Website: walmart
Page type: order-returns
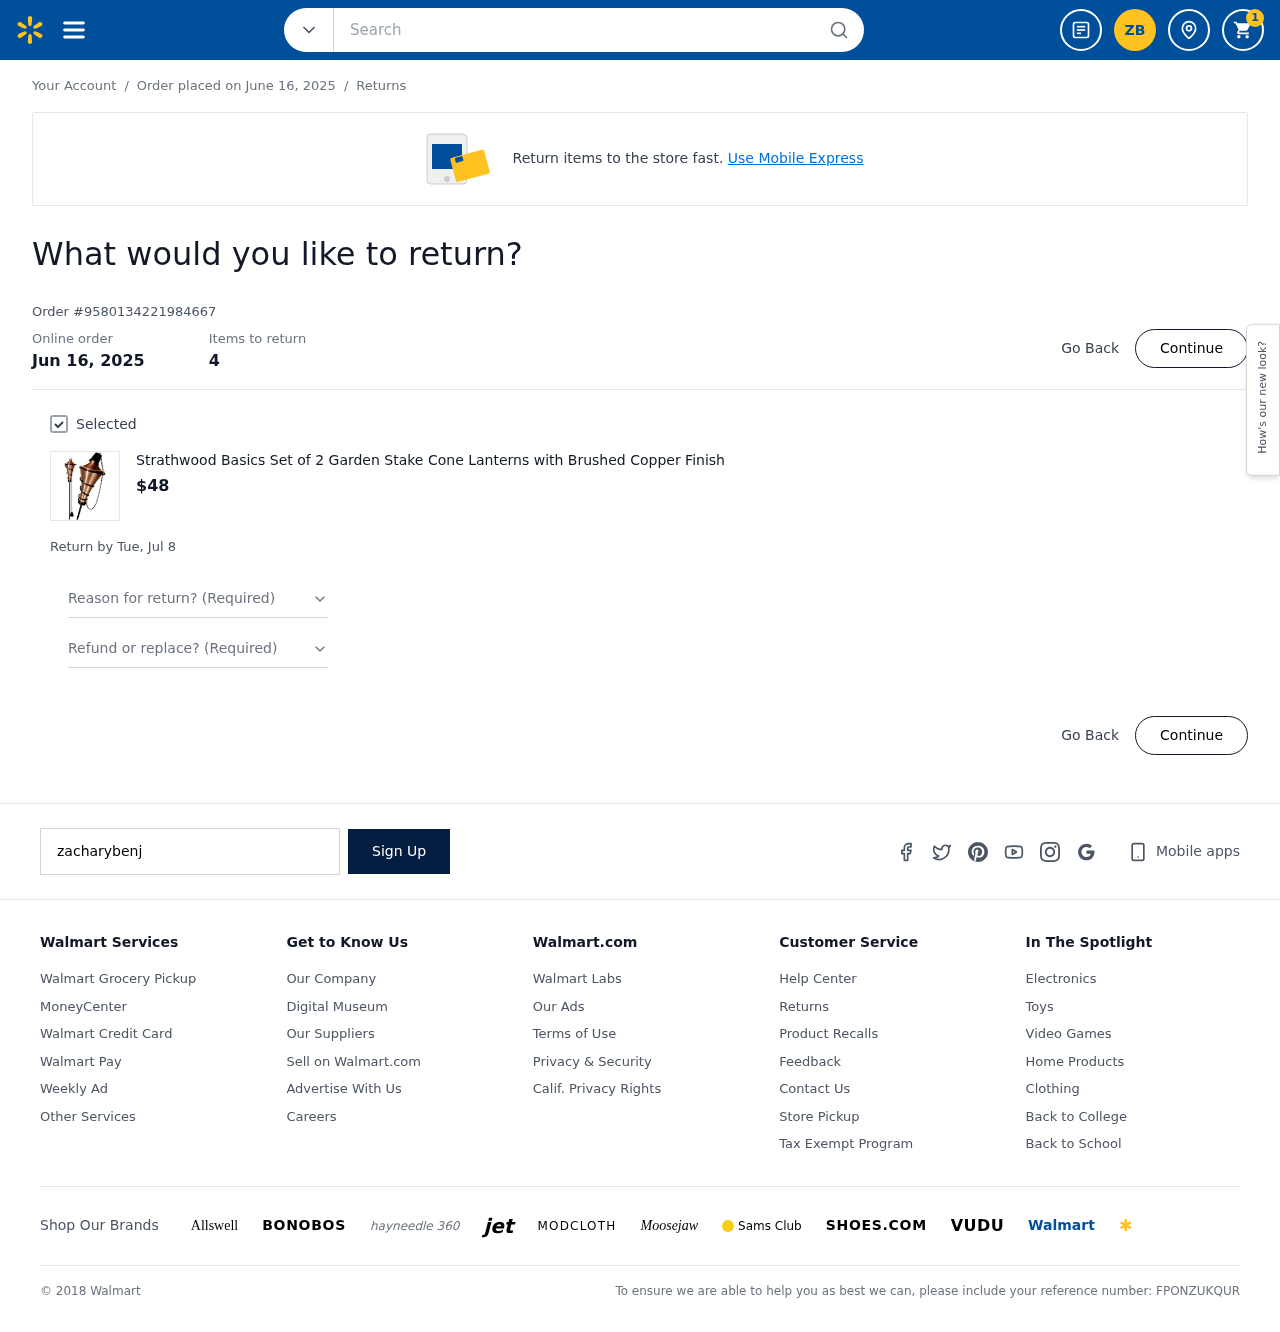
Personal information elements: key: PII_EMAIL
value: zacharybenjamin@gmail.com
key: PII_INITIALS
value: ZB
Product elements: key: PRODUCT1_NAME
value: Strathwood Basics Set of 2 Garden Stake Cone Lanterns with Brushed Copper Finish
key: PRODUCT1_PRICE
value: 48
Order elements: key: ORDER_NUM_ITEMS
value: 1
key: ORDER_DATE
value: Order placed on June 16, 2025
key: ORDER_DATE
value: Jun 16, 2025
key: ORDER_ID
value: Order #9580134221984667
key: ORDER_NUM_ITEMS
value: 4
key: ORDER_RETURN_BY_DATE
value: Return by Tue, Jul 8
Search elements: key: HEADER_SEARCH
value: Search